Brain MRI, t2w sequence, axial 2D slice.
Patient: age 28, sex F, weight 95 kg, height 1.95 m
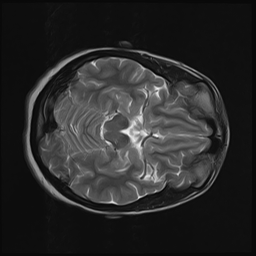